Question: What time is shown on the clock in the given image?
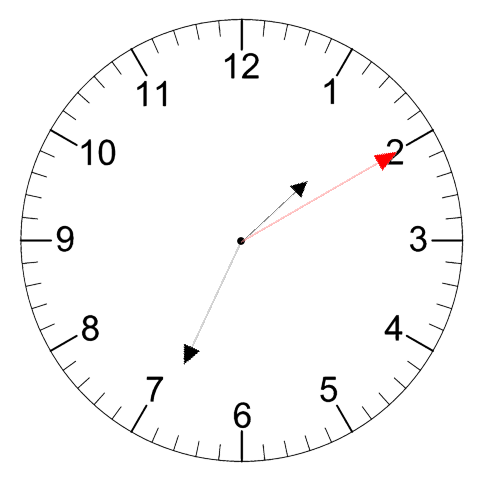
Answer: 01:34:10